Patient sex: F
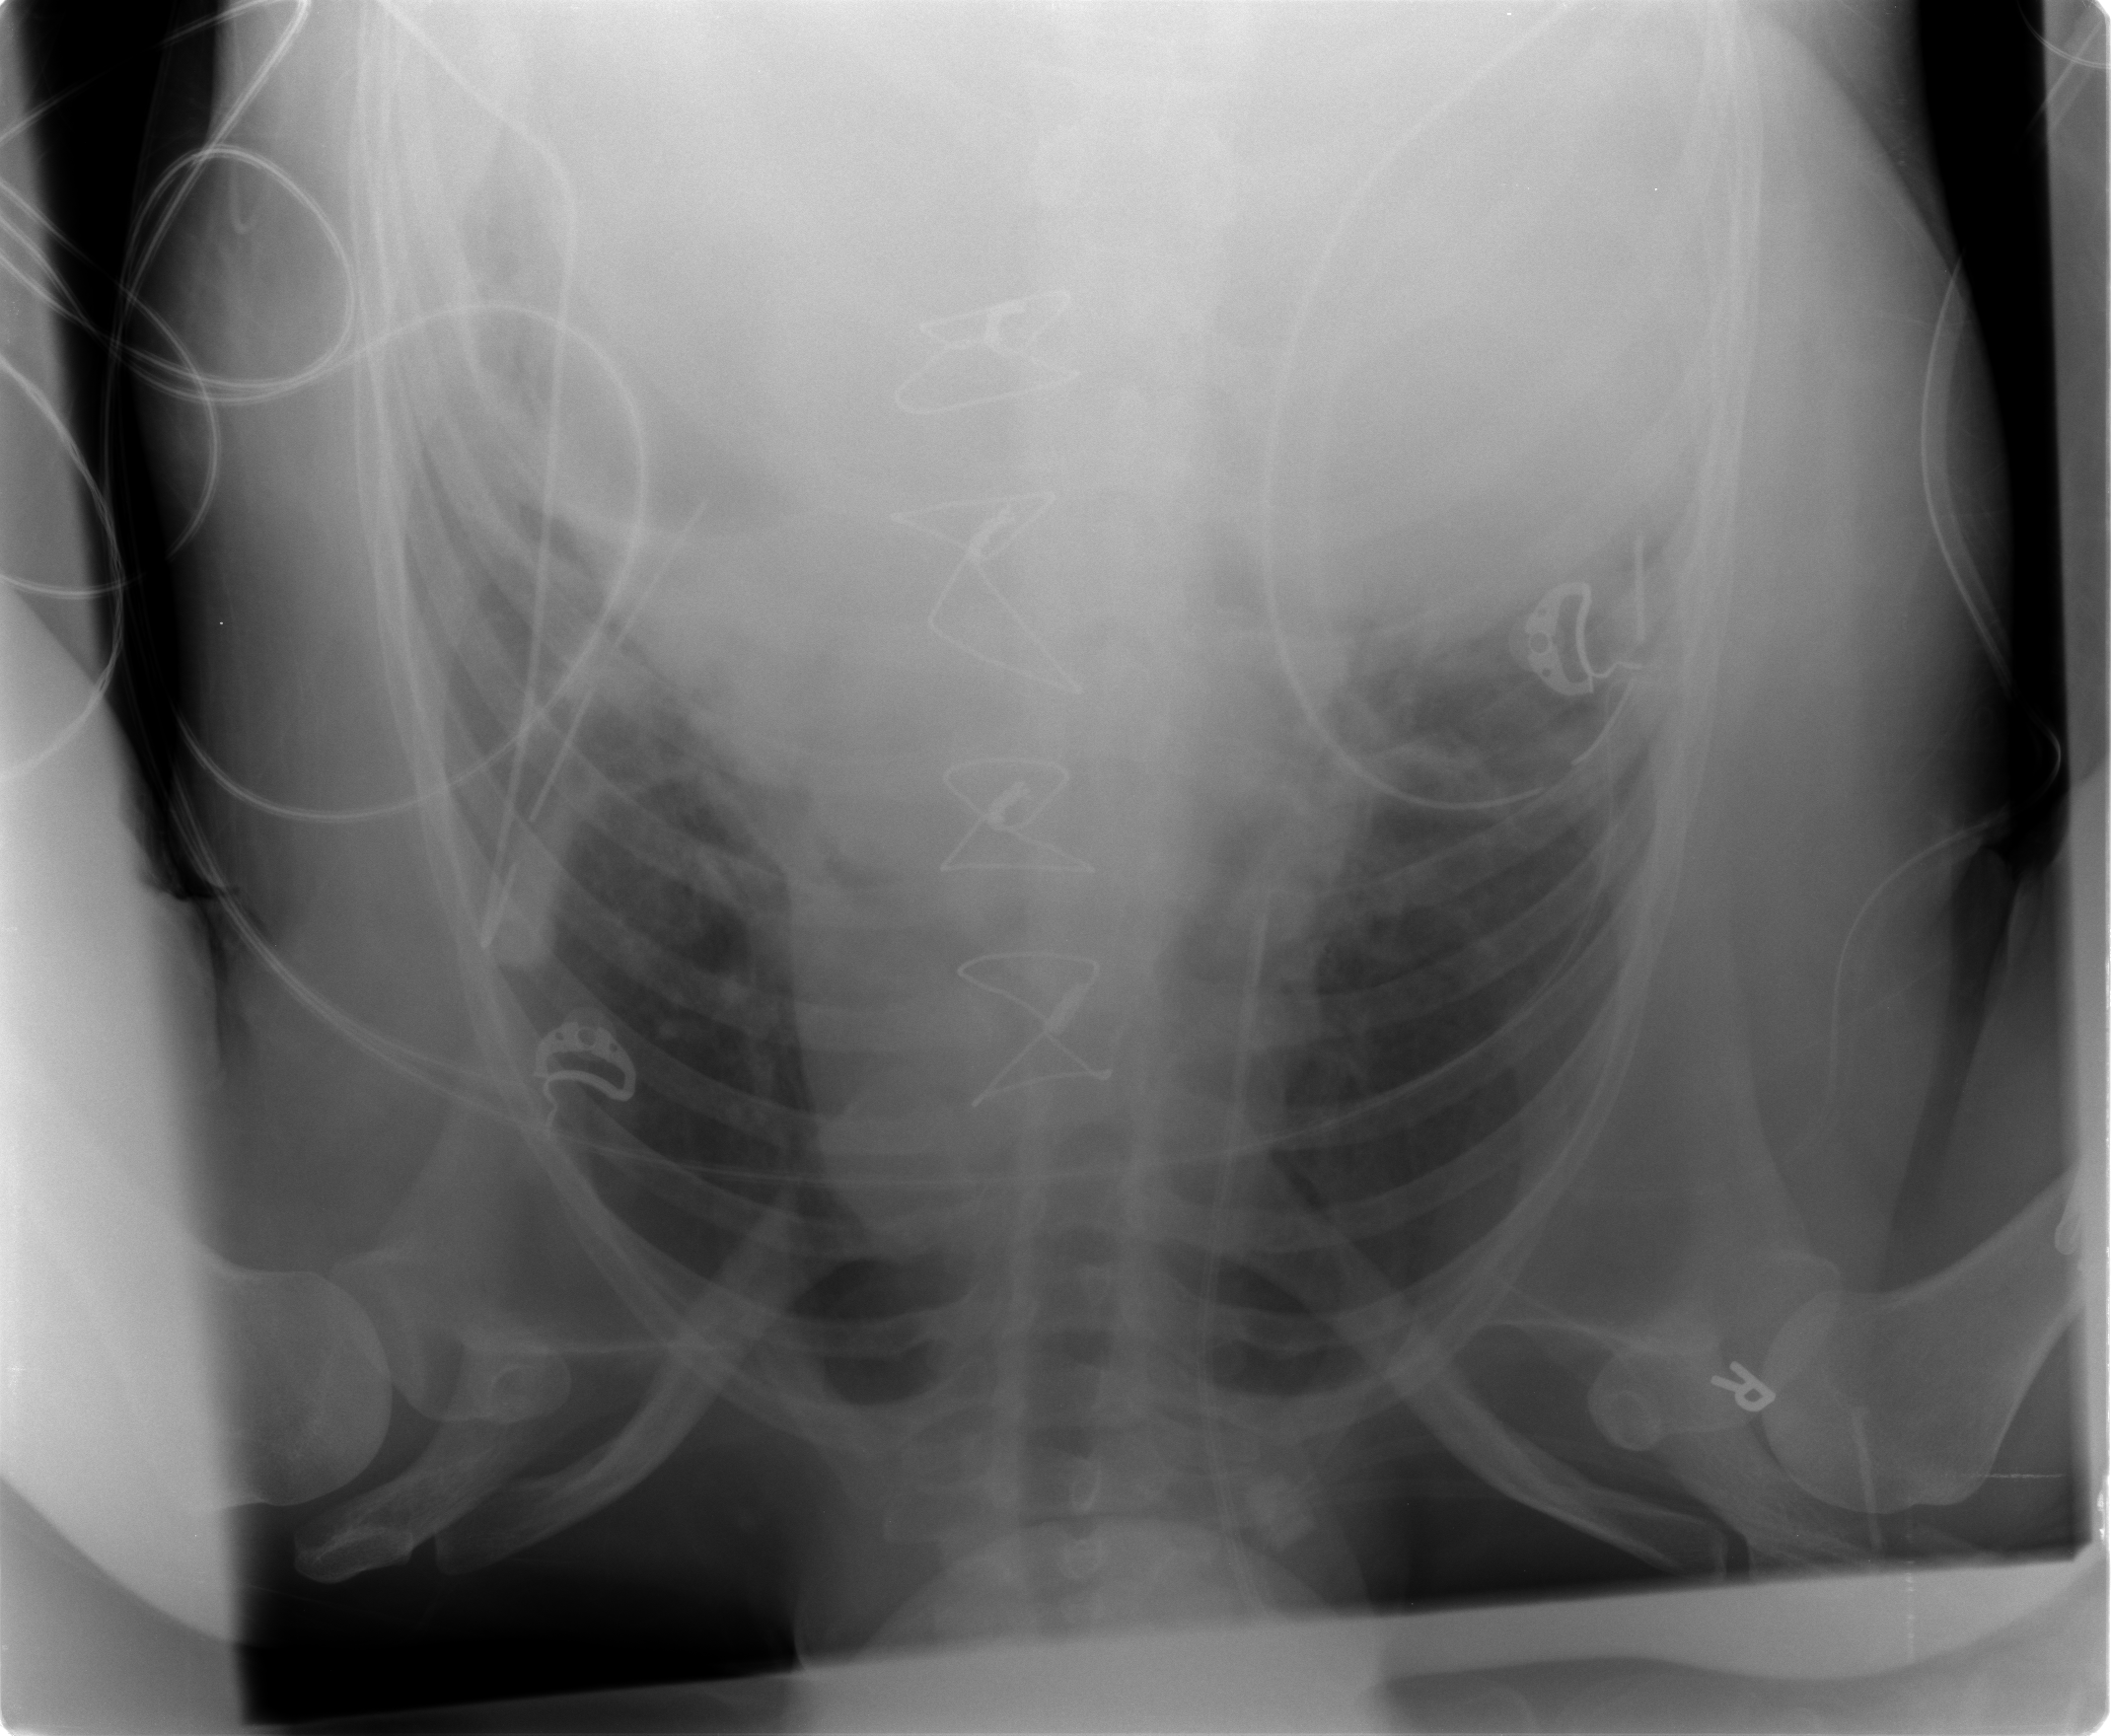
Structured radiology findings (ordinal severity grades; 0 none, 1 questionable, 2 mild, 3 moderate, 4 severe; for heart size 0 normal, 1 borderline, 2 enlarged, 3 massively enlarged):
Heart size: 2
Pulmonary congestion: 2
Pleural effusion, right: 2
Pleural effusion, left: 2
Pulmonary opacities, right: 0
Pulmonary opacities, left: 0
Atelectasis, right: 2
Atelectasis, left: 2